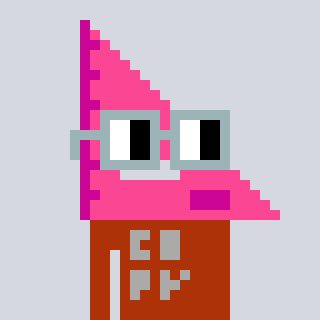
a pixel art character with square dark gray glasses, a squadron ruler-shaped head and a hotbrown-colored body on a cool background